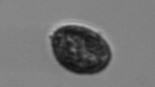
Label: Pseudochattonella_farcimen